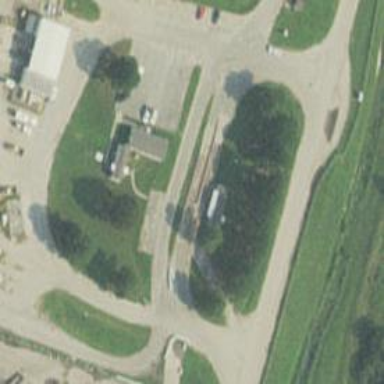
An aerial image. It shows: Weighbridge facility.